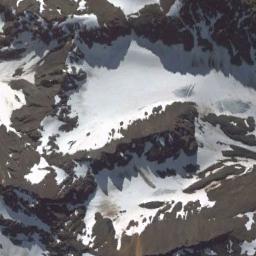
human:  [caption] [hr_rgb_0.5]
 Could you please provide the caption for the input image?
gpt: White snow and brown bare ground intersect on the snow mountain .

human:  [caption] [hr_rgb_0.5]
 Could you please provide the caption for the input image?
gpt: There is snow on the part of the snowberg .

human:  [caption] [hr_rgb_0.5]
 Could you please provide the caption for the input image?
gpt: The snowberg has some valley glaciers and the color of the mountain is brown .

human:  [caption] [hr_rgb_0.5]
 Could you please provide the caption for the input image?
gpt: The snow berg is consist of bare land and white snow .

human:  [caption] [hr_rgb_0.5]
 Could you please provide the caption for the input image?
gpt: There are some snow and bare land on the snowberg .